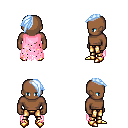
a pixel art fantasy rpg character, male body template, human, dark skin, pink tattered cape, gold greaves, white cyan long mohawk hairstyle, gold boots, four views (front, back, left, right), 2x2 character sprite sheet, small pixel art, hard edges, no anti-aliasing